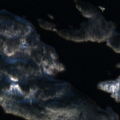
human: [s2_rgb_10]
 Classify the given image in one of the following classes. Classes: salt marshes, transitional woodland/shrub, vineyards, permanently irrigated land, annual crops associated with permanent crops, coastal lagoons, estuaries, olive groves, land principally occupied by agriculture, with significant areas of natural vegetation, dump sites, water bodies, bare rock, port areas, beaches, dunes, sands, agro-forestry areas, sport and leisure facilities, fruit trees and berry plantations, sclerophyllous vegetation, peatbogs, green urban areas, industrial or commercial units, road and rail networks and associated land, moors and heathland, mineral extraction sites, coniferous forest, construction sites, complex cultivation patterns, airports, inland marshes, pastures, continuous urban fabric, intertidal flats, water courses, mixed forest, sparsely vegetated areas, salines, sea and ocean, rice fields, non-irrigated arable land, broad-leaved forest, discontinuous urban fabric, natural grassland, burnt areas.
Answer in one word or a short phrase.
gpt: coniferous forest, mixed forest, water bodies